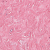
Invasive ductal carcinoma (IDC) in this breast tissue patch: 0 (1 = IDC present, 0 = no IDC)